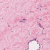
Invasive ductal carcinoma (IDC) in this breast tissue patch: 0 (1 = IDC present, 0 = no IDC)